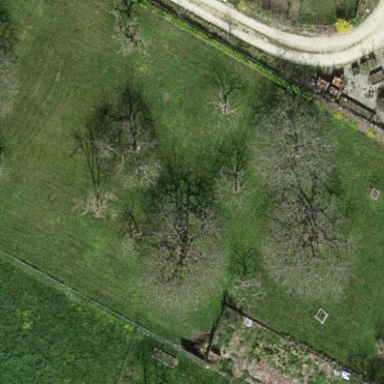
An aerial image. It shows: Orchard.